Question: I've got a animated circle which looks like this:

the blue part counts down, so for example from full to nothing in 10 seconds. The orange circle is just a circle. But I want that the circle will be smaller when you click on it. So i made an onclick event for the circle.
'''
circleDraw.node.onclick = function () {
circleDraw.animate({
stroke: "#E0B6B2",
arc: [100, 100, 100, 100, 100]
}, 500);
circleDraw.toFront();
'''
};
That works, i've made it for both of the circles, they both become smaller but, After the 500 mili seconds the blue circle becomes big again because the timer for the blue circle got the parameters that it should be bigger.
'''
circleDraw.animate({
arc: [100, 100, 0, 100, 500]
}, 10000);
'''
Because the blue circle counts for 10 seconds it becomes automatically bigger again. How do I make both circles smaller but keep the timer counting down?
I was thinking of stopping the animation for the blue circle and save the remaining mili seconds of the animation draw it again smaller and start the animation again with the remaining seconds, but I don't know how to do this. But maybe i'm looking in the wrong direction and do I have to make it different.
Thanks.
All my code:
'''
/************************************************************************/
/* Raphael JS magic
*************************************************************************/
var drawTheCircleVector = function(xloc, yloc, value, total, R) {
var alpha = 360 / total * value,
a = (90 - alpha) * Math.PI / 180,
x = xloc + R * Math.cos(a),
y = yloc - R * Math.sin(a),
path;
if (total == value) {
path = [
["M", xloc, yloc - R],
["A", R, R, 0, 1, 1, xloc - 0.01, yloc - R]
];
} else {
path = [
["M", xloc, yloc - R],
["A", R, R, 0, +(alpha > 180), 1, x, y]
];
}
return {
path: path
};
}; /************************************************************************/
/* Make the circles
*************************************************************************/
var timerCircle = Raphael("timer", 320, 320);
var circleBg = Raphael("backgroundCircle", 320, 320);
timerCircle.customAttributes.arc = drawTheCircleVector
circleBg.customAttributes.arc = drawTheCircleVector
/************************************************************************/
/* draw the circles
*************************************************************************/
var drawMe = circleBg.path().attr({
"fill": "#FF7F66",
"stroke": 0,
arc: [160, 160, 100, 100, 140]
});
var clickOnes = true;
drawMe.node.onclick = function() {
if (clickOnes == true) {
circleDraw.animate({
arc: [100, 100, 0, 100, 100]
}, 500);
circleDraw.toFront();
drawMe.animate({
arc: [100, 100, 100, 100, 100]
}, 500);
circleDraw.toFront();
clickOnes = false;
} else {
circleDraw.animate({
arc: [160, 160, 0, 100, 150]
}, 500);
circleDraw.toFront();
drawMe.animate({
arc: [160, 160, 100, 100, 140]
}, 500);
circleDraw.toFront();
clickOnes = true;
}
};
// arc: [Xposition, Yposition, how much 1 = begin 100 = end, ? = 100, 150];
/************************************************************************/
/* Draw the circle
*************************************************************************/
var circleDraw = timerCircle.path().attr({
"stroke": "#2185C5",
"stroke-width": 10,
arc: [160, 160, 100, 100, 150]
});
circleDraw.animate({
arc: [160, 160, 0, 100, 150]
}, 9000);
window.setInterval(function() {
goToNextStopGardensPointBus210()
}, 9000);
'''
Here is my code the timer works and if you click on the circle it will become smaller but if you click on it before the bue cirlce is done it will become big again.
working version of what I got on jsFiddle,
<URL>
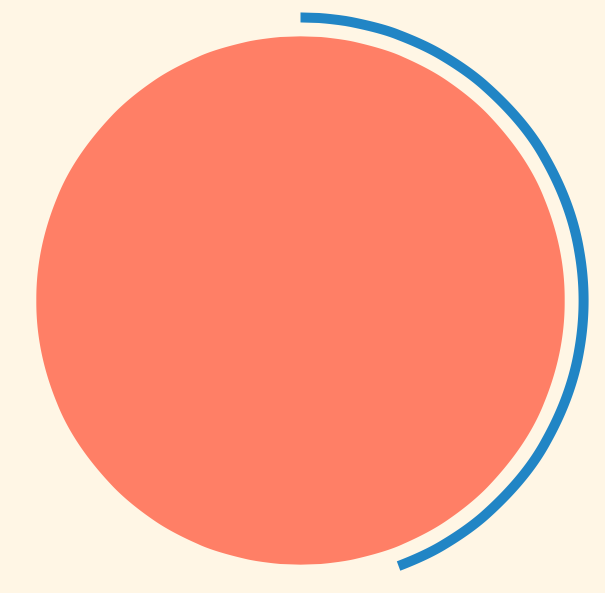
Answer: Here's a <URL> for you..
The issue was you where redrawing the items, with new animation speeds and such. Using the transform function, you can add a scaling transform that acts independent of the draws.
'''
circleDraw.animate({transform: 'S0.5,0.5,160,160', 'stroke-width': 5}, 500);
'''
and then to set it back...
'''
circleDraw.animate({transform: 'S1,1,160,160', 'stroke-width': 10}, 500);
'''
Note you need to set the center for the blue arc (the 160, 160), or once it gets past half way the center of the arc will move and it will scale to a different position.
EDIT: Updated the fiddle and code to scale the blue line to so it looks better.